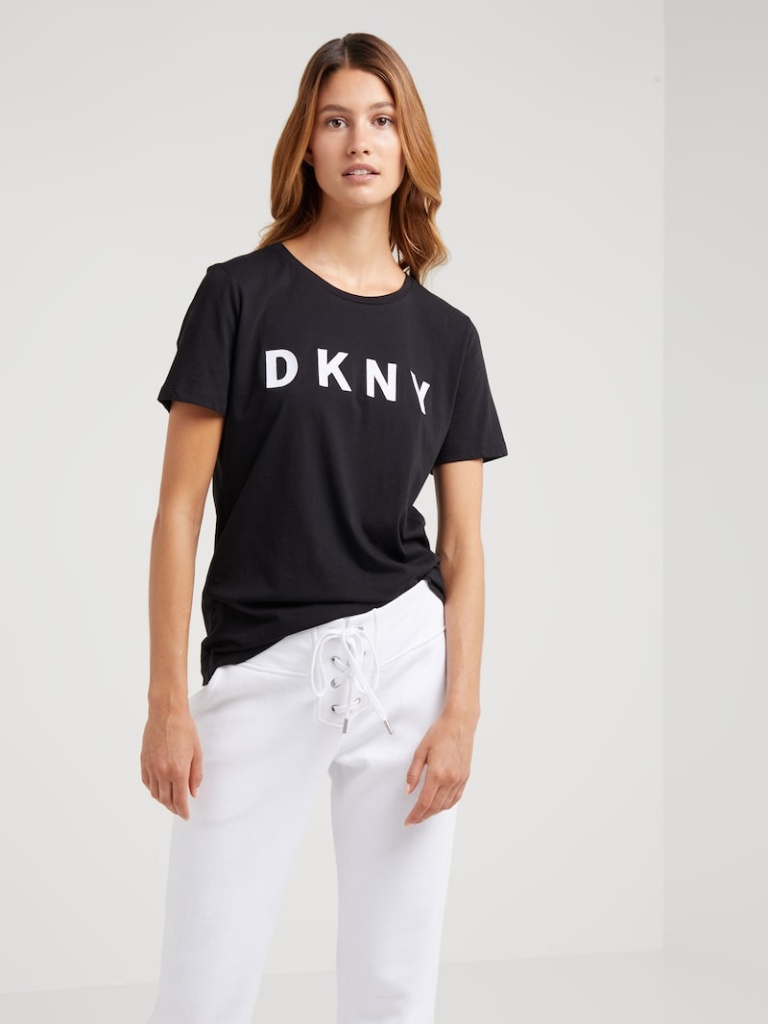
cotton relaxed short sleeve hip length French Tucked crew t-shirt